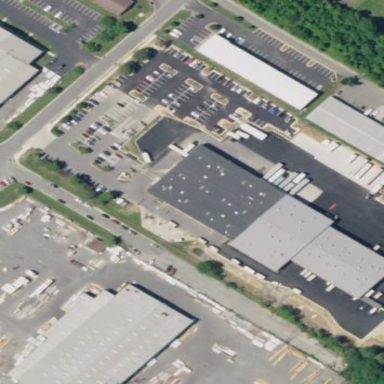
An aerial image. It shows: Post depot building.